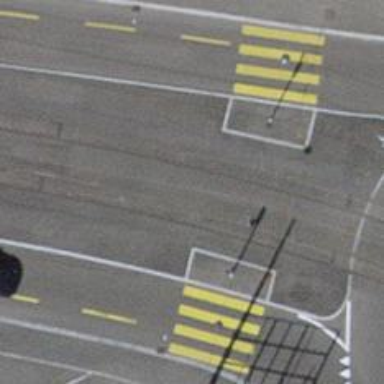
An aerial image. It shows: Tram crossing on the railway.